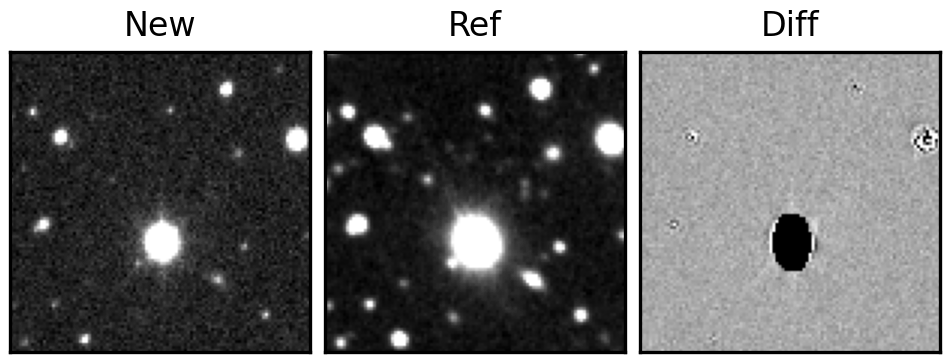
Label: bogus